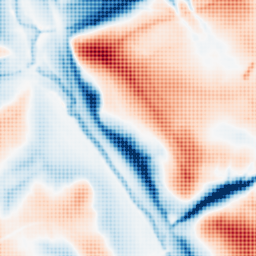
Category: multiscale
Decomposition family: dog
Decomposition parameters: sigma_low: 1
sigma_high: 20
Upsampling method: sinc_hamming
Upsampling parameters: scale: 4
kernel_size: 4
Upsampling scale: 4